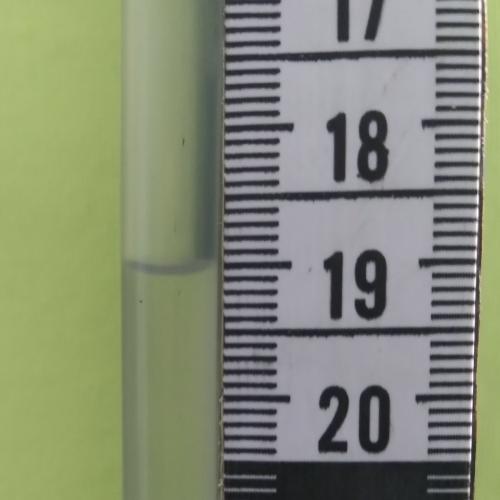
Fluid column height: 19.0 cm